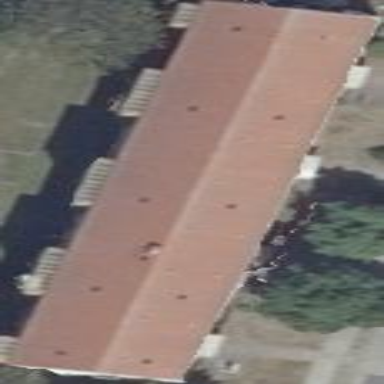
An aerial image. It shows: Gabled roof apartments building with roof tiles. The roof orientation is along the building with antique white color scheme.